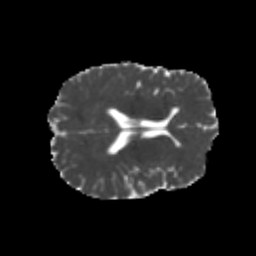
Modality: MD
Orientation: axial
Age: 21
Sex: male
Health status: healthy
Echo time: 0.074 s